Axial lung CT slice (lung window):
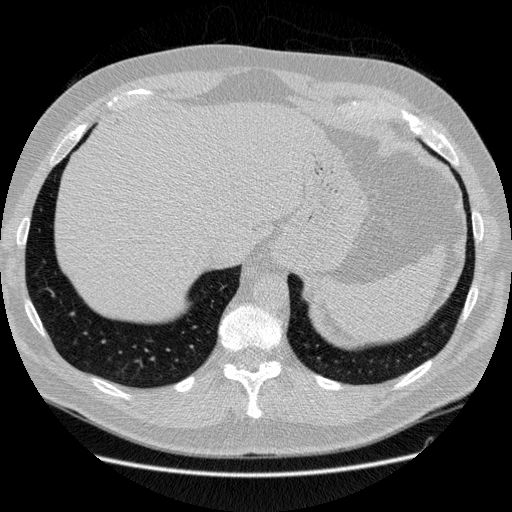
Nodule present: no